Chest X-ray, PA view. Patient: 52 years old, sex F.
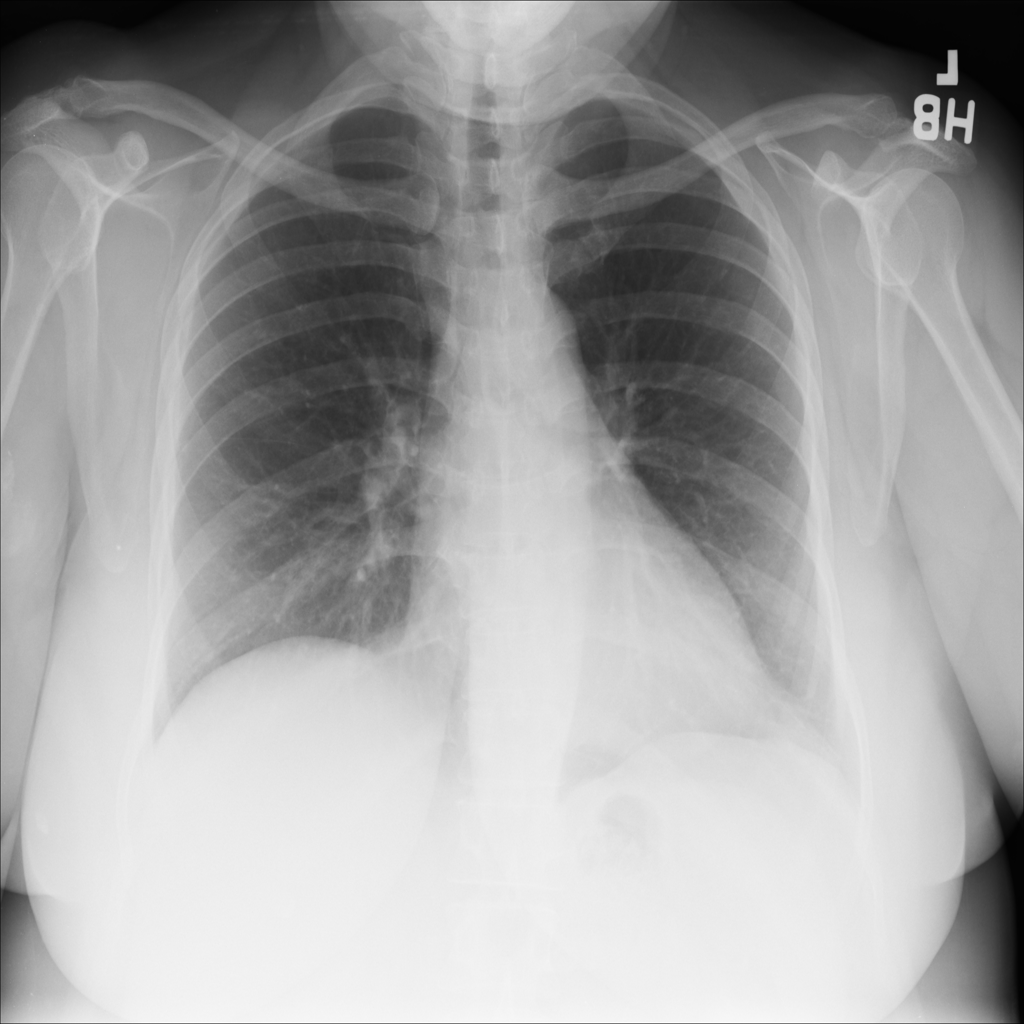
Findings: No Finding